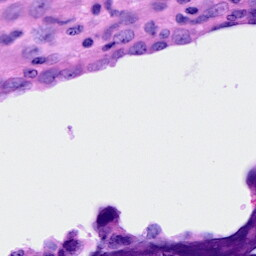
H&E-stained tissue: Ovarian